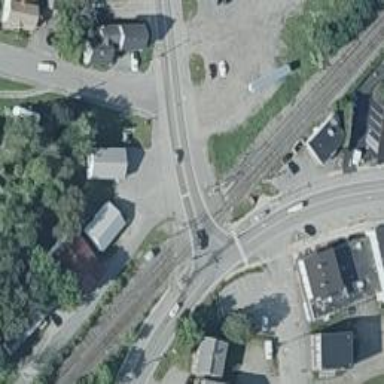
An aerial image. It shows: Railway level crossing.